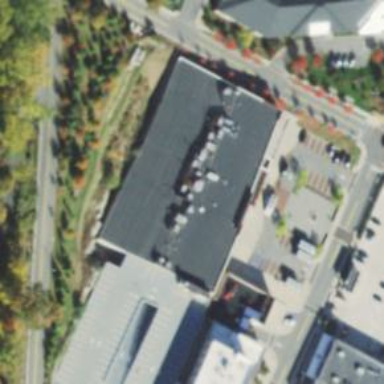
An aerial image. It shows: Cinema.